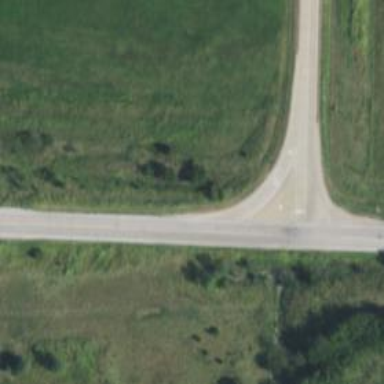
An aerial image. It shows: Tertiary link road.